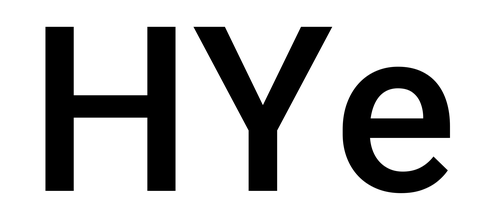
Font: Roboto_Medium